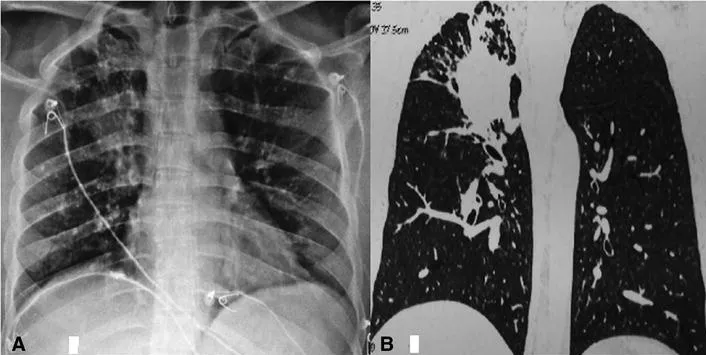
A; Chest Xray showing opacity right upper lobe B HRCT sagittal cut showing expanded aspergilloma pushing across oblique fissure with peripheral infiltrates.
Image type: radiology (ct)